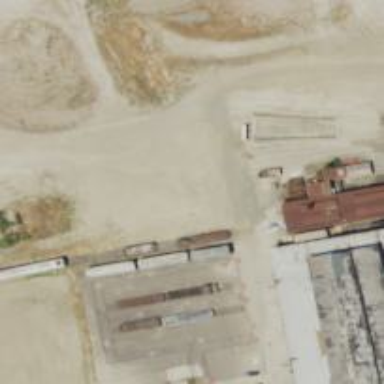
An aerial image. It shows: Abandoned railway.